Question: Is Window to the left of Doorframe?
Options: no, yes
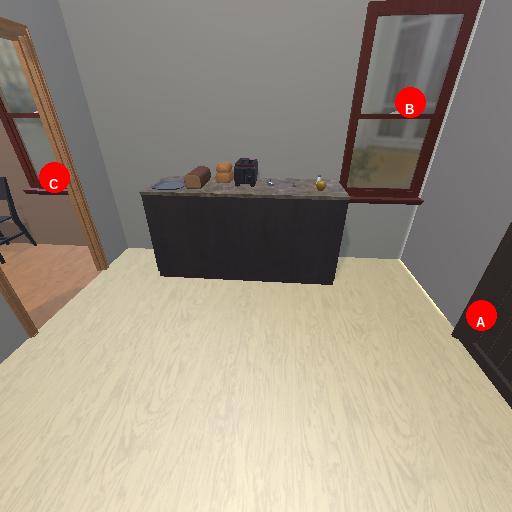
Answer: no